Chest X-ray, PA view. Patient: 57 years old, sex M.
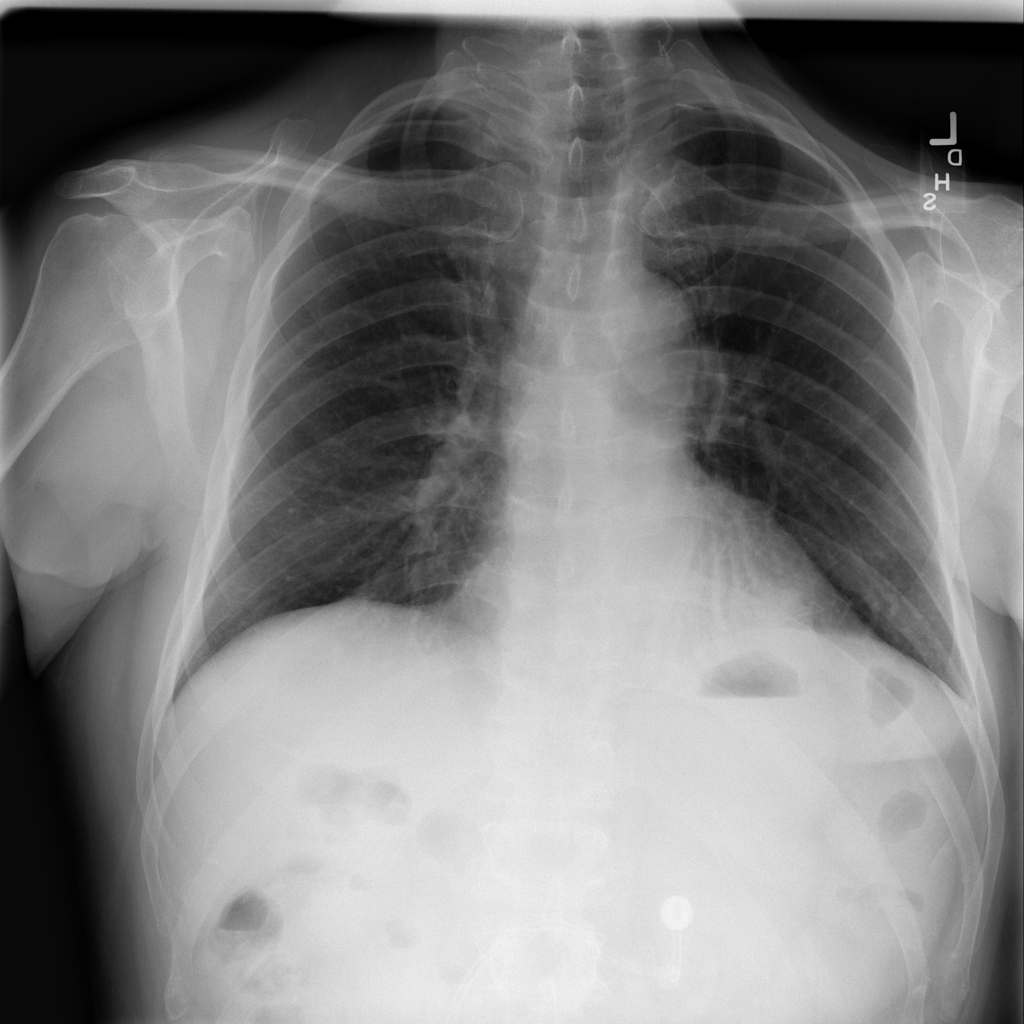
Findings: Infiltration, Mass, Pneumonia